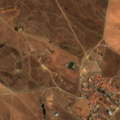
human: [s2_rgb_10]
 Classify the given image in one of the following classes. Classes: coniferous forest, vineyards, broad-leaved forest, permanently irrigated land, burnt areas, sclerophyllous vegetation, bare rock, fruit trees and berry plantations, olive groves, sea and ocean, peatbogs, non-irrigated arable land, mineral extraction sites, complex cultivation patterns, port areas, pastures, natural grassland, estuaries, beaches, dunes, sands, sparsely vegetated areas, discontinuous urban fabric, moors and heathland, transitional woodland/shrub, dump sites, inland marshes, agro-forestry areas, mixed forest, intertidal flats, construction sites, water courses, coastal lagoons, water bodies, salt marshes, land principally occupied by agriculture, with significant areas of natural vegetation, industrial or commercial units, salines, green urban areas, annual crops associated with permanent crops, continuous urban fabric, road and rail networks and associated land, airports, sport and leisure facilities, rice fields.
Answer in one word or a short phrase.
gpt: discontinuous urban fabric, non-irrigated arable land, transitional woodland/shrub